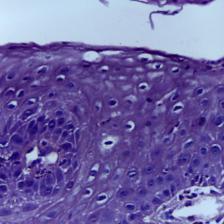
Diagnosis: OSCC